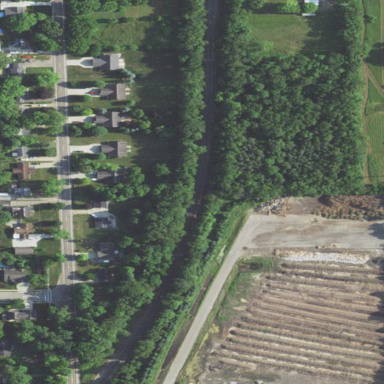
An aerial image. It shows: Municipal compost and lawn waste facility located in landfill area.